Question: Any ideas how to save a file edited with Nano, in "Mac format"? I keep getting DOS carriage returns in my newly-saved files on my Linux box. I provided a screen shot of the bottom menu when I go to "write out" file:
M-M Mac Format??? I see that there are save options when saving but cannot figure out how to execute them

M-M Toggle the use of Mac format
Thanks
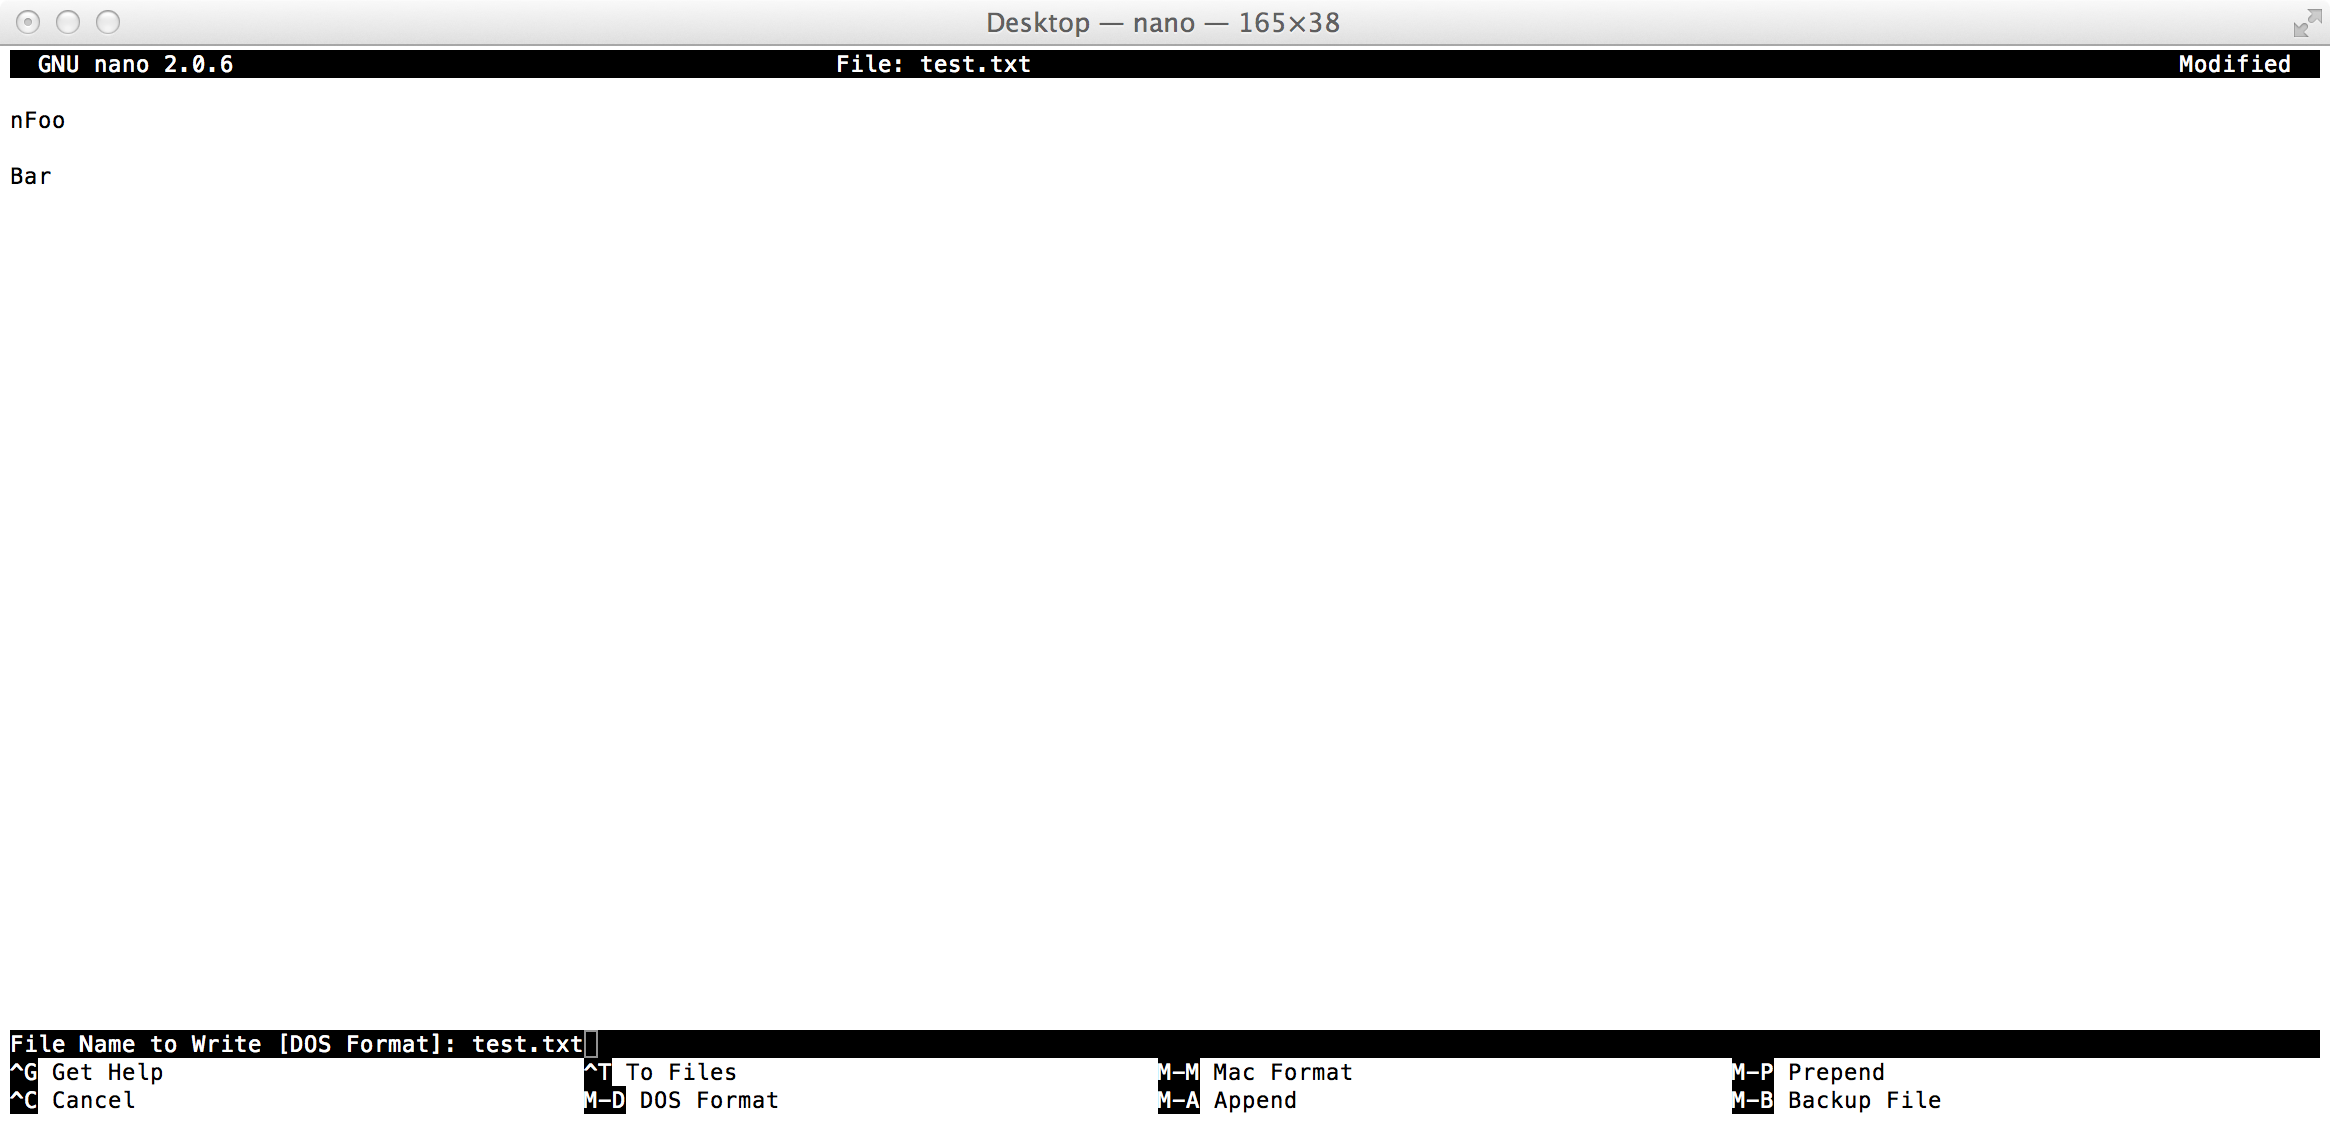
Answer: The command "M-M" means "alt M". In fact, any command starting with "M" means the alt key. Some keyboards gobble up the alt key: in my case, on a Macbook Pro Retina, "esc" followed by "M" is what worked. More info <URL>.
However, since your screenshot is showing '[DOS Format]' as the current selection, the key combination you really want is "alt D" (or "esc" followed by "D"). That will toggle off '[DOS Format]' so that you'll be saving your file with the default line-ending character (ASCII 0xA). Turning on '[Mac Format]' will just give you a new set of problems.